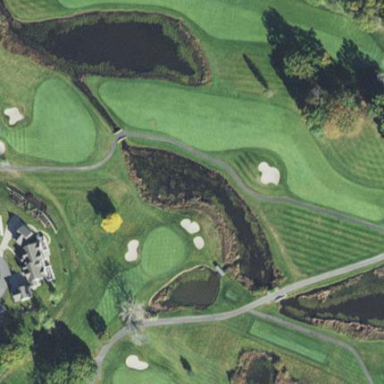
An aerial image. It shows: Scenic view of water hazard on golf course. The natural water feature adds beauty to the landscape.